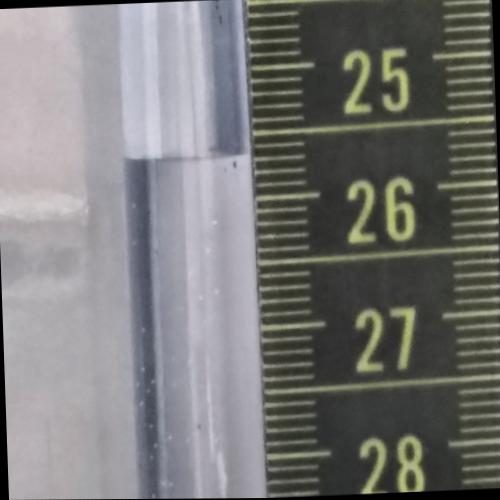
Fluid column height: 25.7 cm